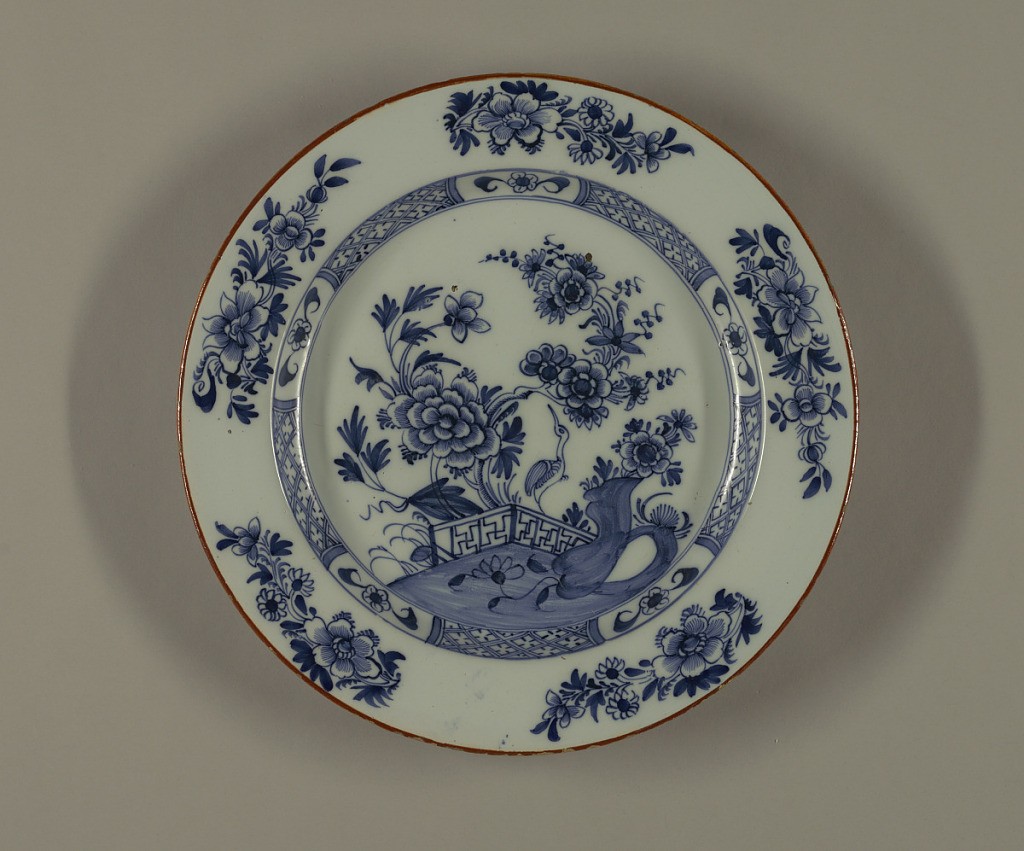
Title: Plate
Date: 19th century
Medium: Tin-glazed earthenware
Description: Circular plate with wide rim; painted in underglaze blue on white, center with chinoiserie scene of pavillion in landscape, cavetto with diaper pattern, outer rim with dot and line border.